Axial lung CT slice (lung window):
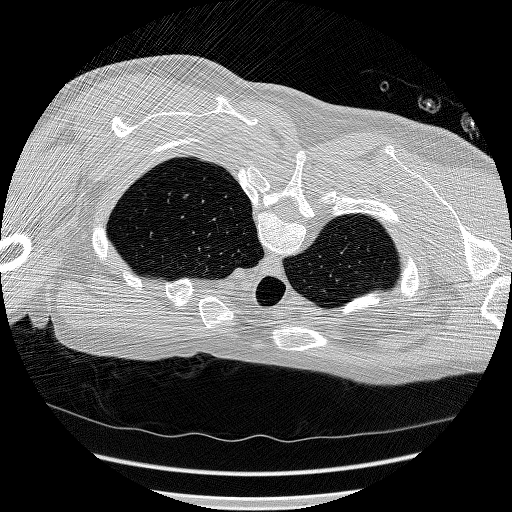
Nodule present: no